Field crop: maize
Growth stage: 2
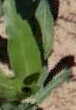
Species: maize